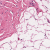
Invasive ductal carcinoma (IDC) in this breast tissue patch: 0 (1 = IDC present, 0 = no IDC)